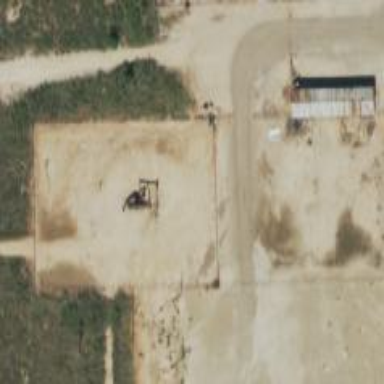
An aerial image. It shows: Petroleum well that is man-made.